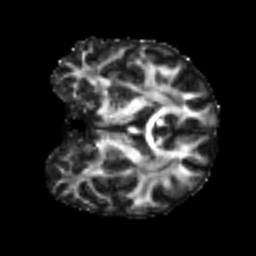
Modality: FA
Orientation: coronal
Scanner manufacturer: siemens
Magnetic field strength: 3 T
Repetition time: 4 s
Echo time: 0.0594 s